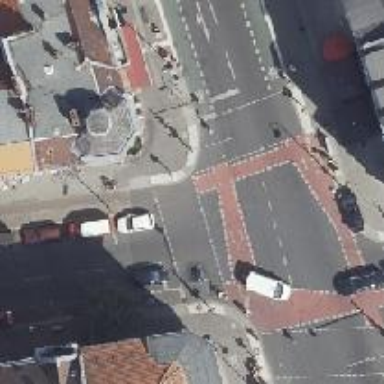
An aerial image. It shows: Pole with traffic signals.